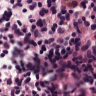
Metastatic tissue present: no